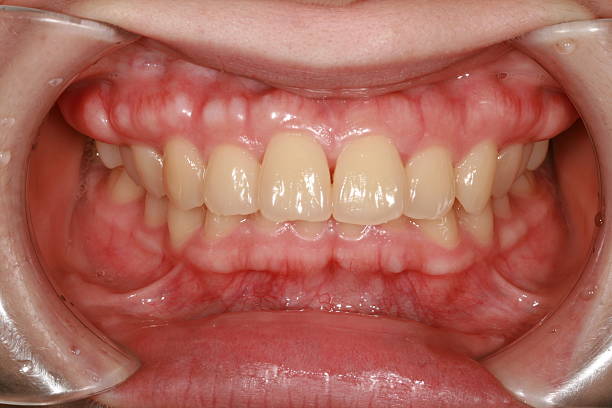
Condition: Gingivitis